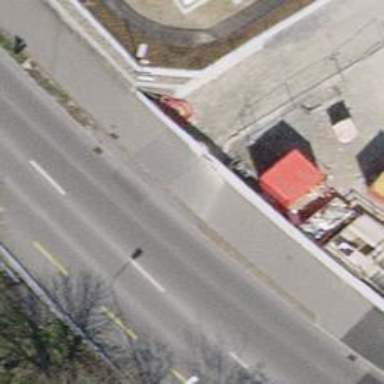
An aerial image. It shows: Cycle barrier.